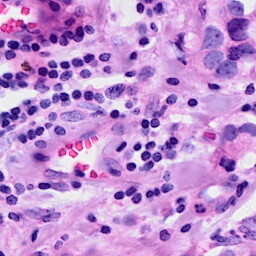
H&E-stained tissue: Breast